Question: So I am using a DataGrid in WinForms, and whenever I load into my application I get an empty blank column. Its causing all kinds of design problems, so I want to remove it.
It looks like this:

I am creating the columns programmatically when the form loads. Is the part of the problem? Its also not showing this on the designer page.
I am using and .
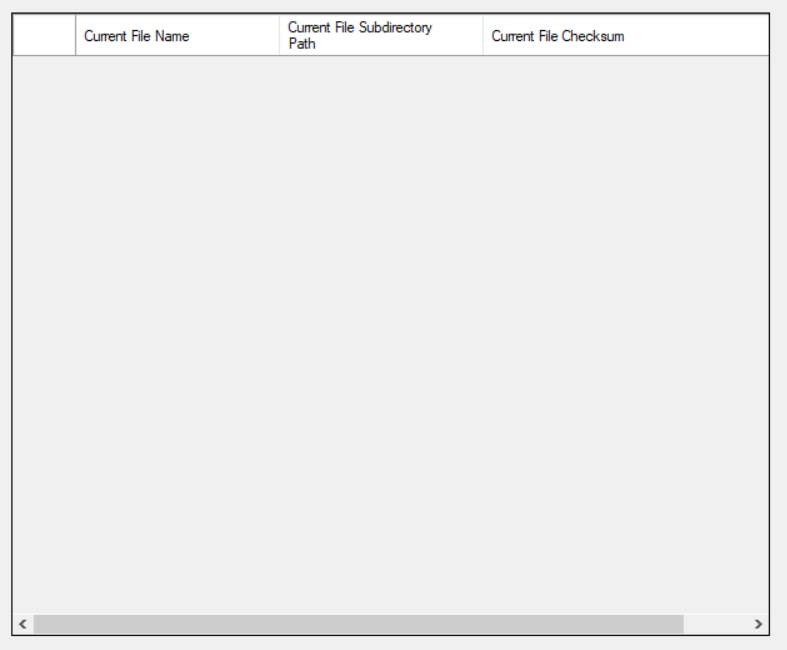
Answer: Using @adv12's comment, I was able to find <URL>
<URL>